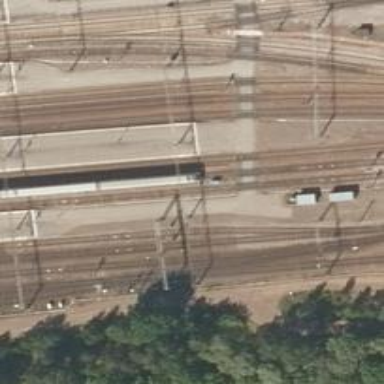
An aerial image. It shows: Level crossing along the railway.